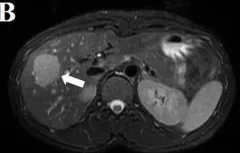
MRI plain scan, DWI, and enhanced image of the hepatic PEComa are presented. And a slightly prolonged T2 signal.
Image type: radiology (mri)